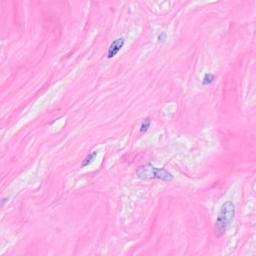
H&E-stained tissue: Breast